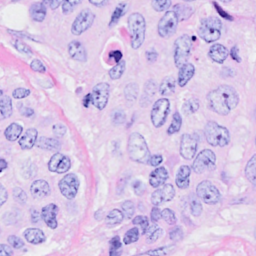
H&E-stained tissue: Breast